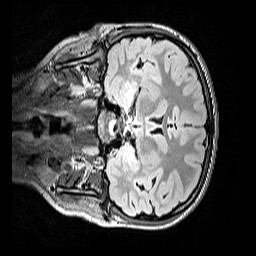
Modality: FLAIR
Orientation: coronal
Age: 11
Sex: female
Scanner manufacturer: siemens
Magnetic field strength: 3 T
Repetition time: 5 s
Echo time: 0.388 s